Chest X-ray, PA view. Patient: 53 years old, sex F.
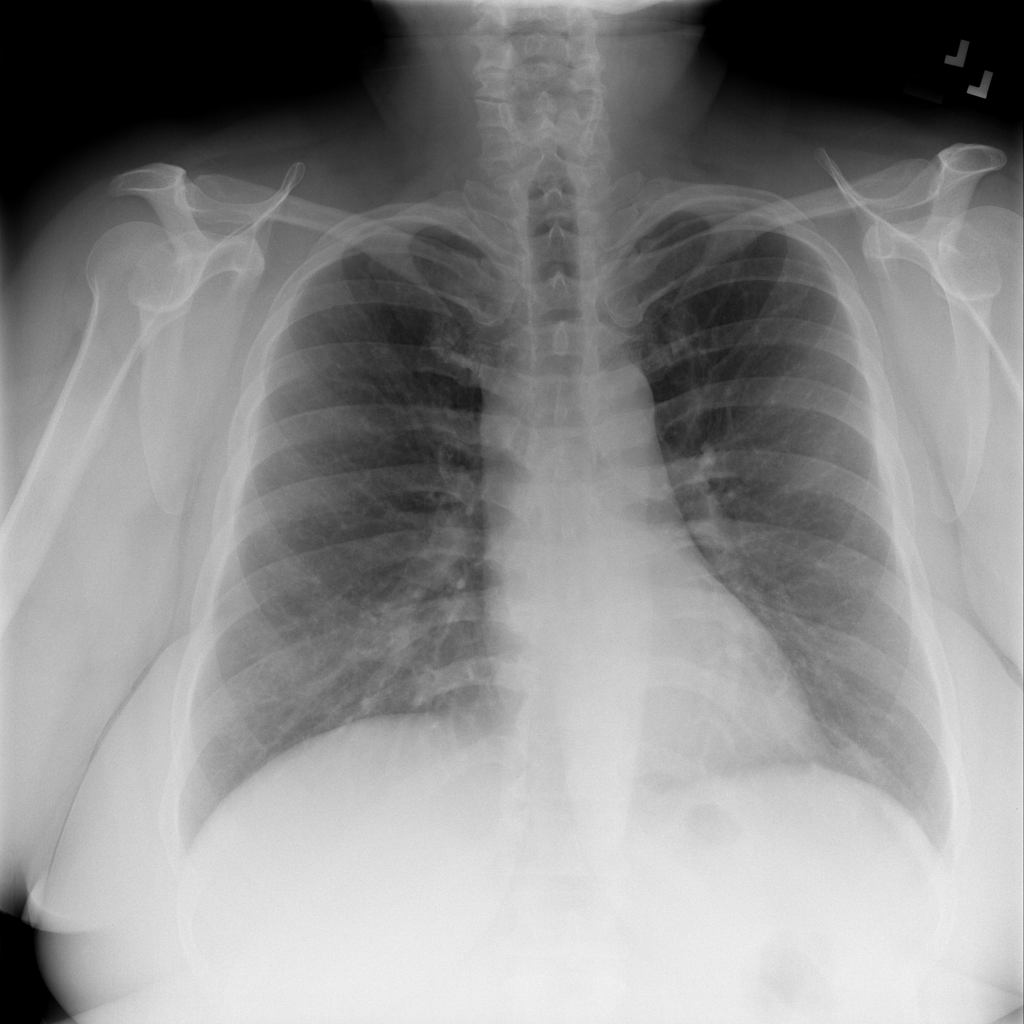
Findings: No Finding